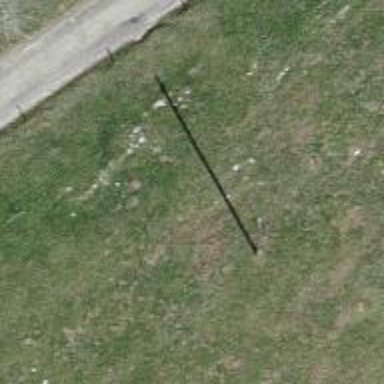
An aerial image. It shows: Power pole.